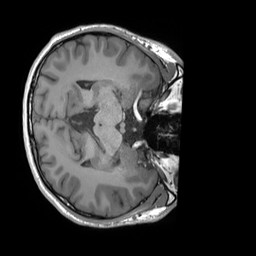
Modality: T1w
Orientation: axial
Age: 27
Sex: male
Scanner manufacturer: siemens
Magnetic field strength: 3 T
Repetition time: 1.8 s
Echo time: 0.00232 s